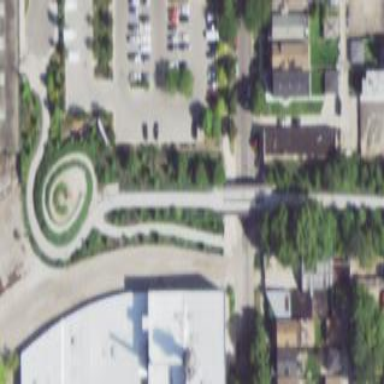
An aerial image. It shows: Pedestrian road.